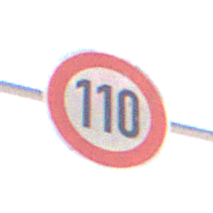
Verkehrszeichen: Geschwindigkeit110
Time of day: Midday
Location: Outdoor (Nature)
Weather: PartlyCloudy
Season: NotSpecified
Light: Natural